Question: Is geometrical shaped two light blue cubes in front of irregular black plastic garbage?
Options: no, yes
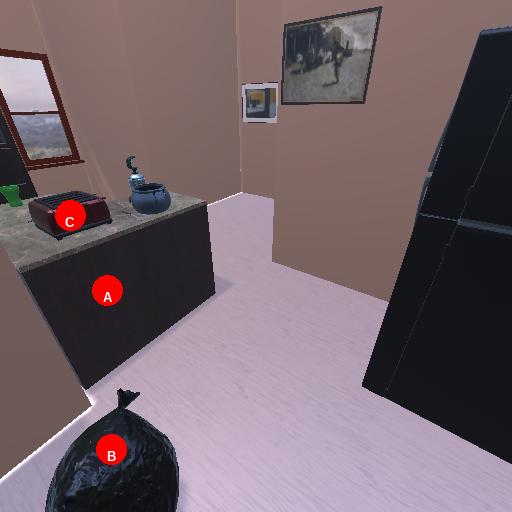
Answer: no